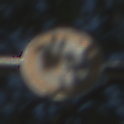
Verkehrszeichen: UeberholverbotKraftfahrzeuge
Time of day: Midday
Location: Outdoor (Suburban)
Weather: Clear
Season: NotSpecified
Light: Natural